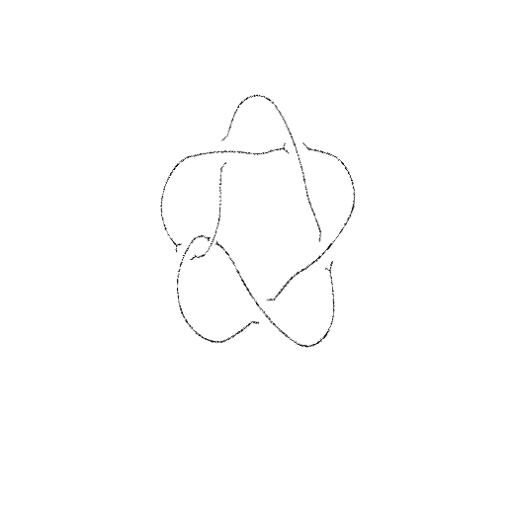
Crossing number: 6